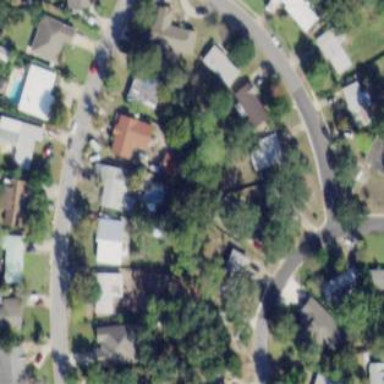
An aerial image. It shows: Residential area consisting of single-family homes.